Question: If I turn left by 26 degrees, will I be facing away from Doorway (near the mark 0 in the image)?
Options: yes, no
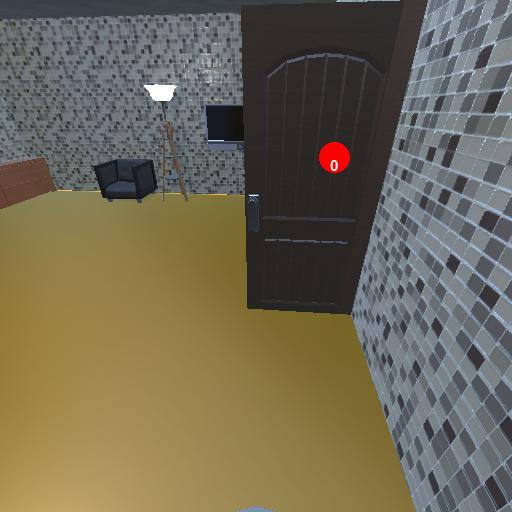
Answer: yes